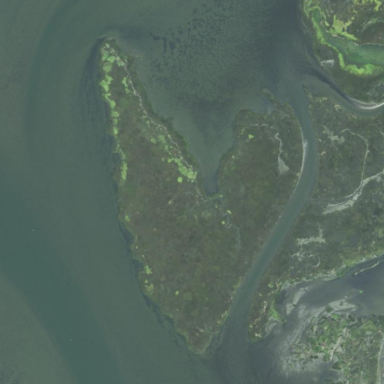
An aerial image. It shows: Island with natural coastline.